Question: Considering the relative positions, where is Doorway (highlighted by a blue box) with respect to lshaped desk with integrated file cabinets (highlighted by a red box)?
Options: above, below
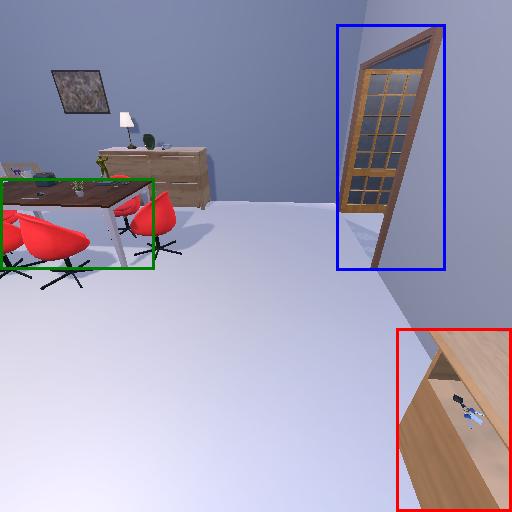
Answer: above